Question: What is the color of the ball at (2, 4, 3)? The answer is the name of the color, with the first letter capitalized. You can choose an answer from Red, Green, Orange, Cyan, Purple, Blue and Yellow.
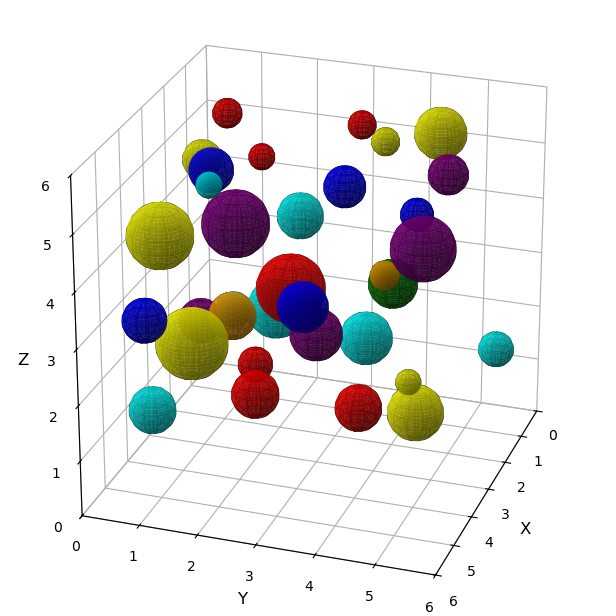
Answer: Green